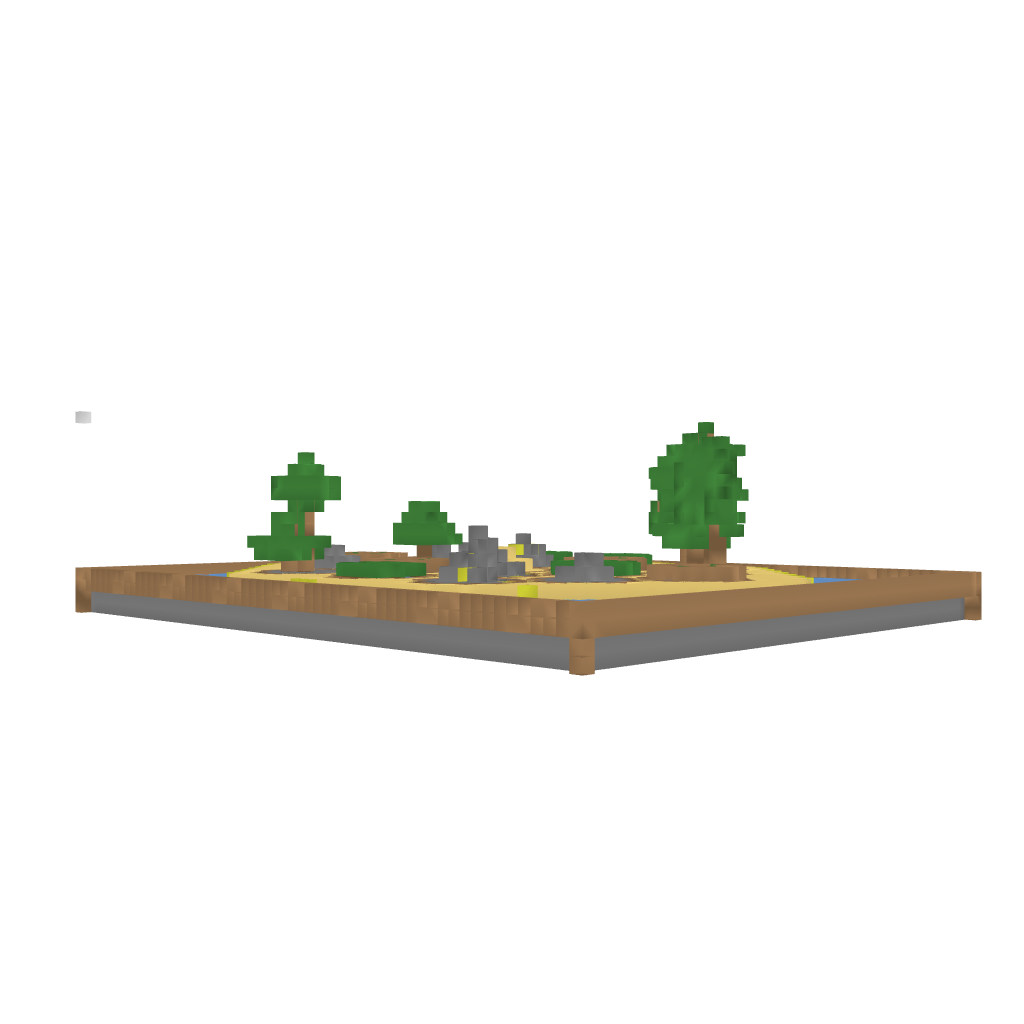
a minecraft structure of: Mini Catan Board Mine Craft Style bad low quality